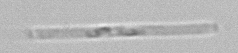
Label: Leptocylindrus